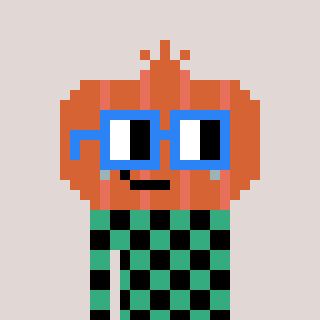
a pixel art character with square blue glasses, a onion-shaped head and a teal-colored body on a warm background